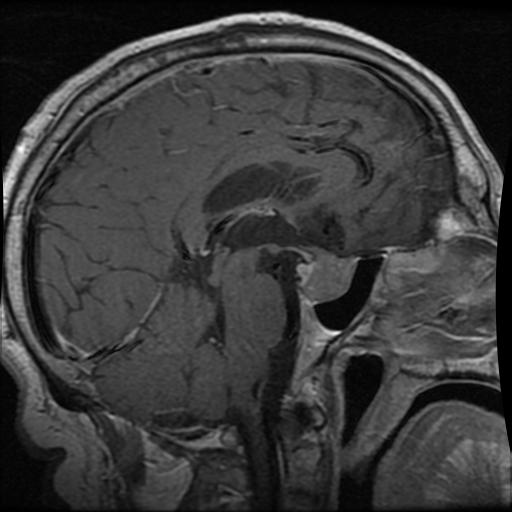
Label: pituitary